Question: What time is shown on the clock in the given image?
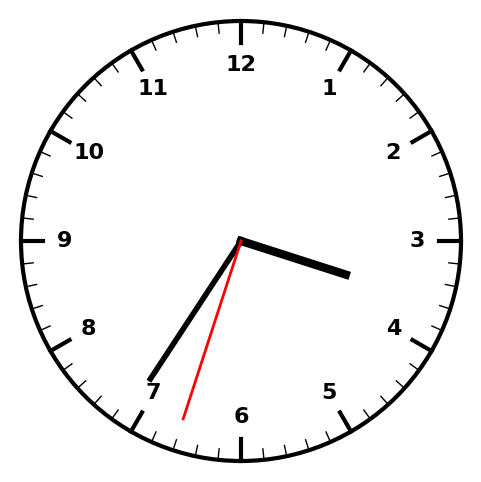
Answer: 03:35:33